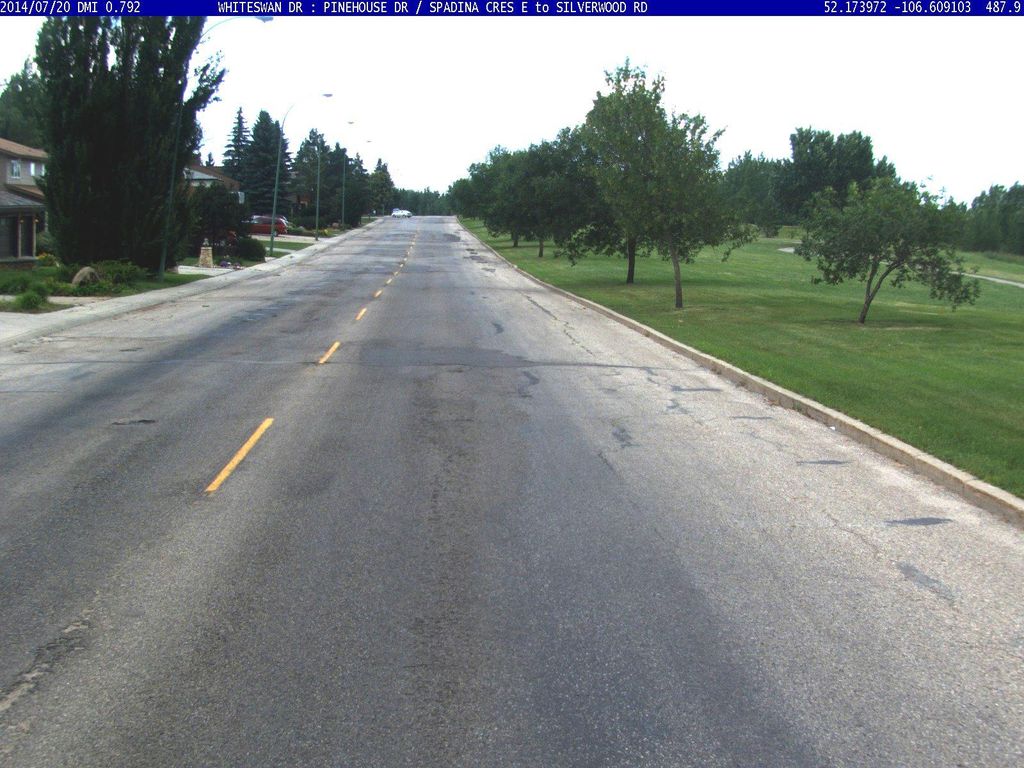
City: saskatoon